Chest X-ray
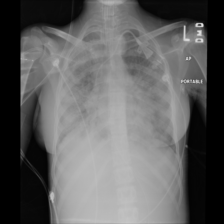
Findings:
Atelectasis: negative
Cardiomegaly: negative
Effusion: negative
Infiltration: negative
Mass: negative
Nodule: negative
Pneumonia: negative
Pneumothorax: negative
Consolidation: negative
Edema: positive
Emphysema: negative
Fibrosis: negative
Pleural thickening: negative
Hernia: negative